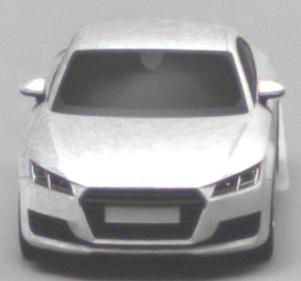
Make: Audi
Model: TT Coupé 1.8 TFSI
Detailed model: TT (8S) Coupé
Model produced from: 2015/08
Model produced until: 2018/06
Doors: 3
Color: white
Road condition: dry road
Daytime: midday
Contrast: medium contrast